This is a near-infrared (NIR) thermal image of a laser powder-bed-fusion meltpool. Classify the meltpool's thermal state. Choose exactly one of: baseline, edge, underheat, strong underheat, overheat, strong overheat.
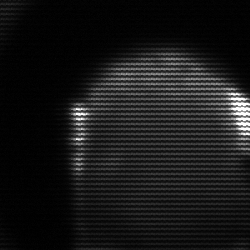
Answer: edge